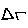
Label: triangle